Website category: movie
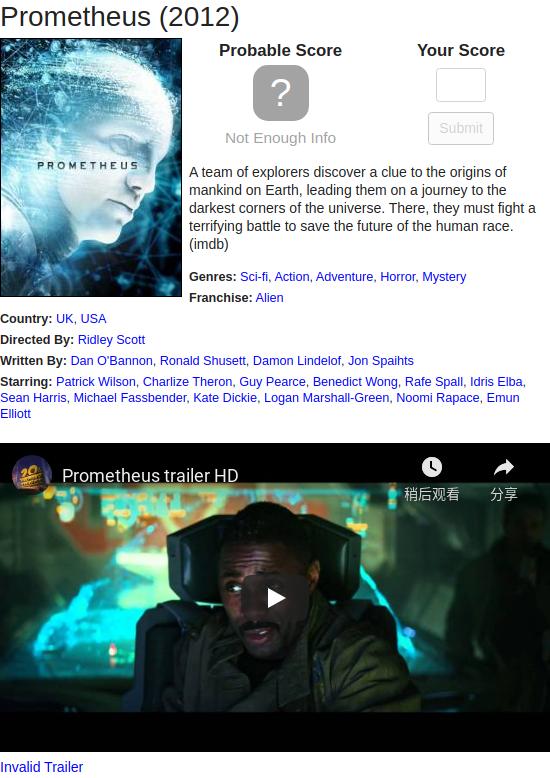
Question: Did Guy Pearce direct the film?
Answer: no

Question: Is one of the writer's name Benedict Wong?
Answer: no

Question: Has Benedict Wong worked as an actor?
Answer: yes

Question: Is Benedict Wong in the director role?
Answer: no

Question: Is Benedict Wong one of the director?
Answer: no

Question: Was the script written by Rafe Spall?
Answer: no

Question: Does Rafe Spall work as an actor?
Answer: yes

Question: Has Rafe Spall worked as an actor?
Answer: yes

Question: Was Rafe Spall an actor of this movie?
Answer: yes

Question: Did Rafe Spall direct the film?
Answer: no

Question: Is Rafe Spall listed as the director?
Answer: no

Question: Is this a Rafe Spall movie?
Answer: no

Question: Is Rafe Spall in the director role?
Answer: no

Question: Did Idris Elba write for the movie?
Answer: no

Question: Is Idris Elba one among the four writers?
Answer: no

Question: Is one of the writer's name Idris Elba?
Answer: no

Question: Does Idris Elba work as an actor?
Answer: yes

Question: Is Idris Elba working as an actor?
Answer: yes

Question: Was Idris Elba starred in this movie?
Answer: yes

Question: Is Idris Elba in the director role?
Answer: no

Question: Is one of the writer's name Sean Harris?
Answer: no

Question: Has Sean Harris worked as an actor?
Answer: yes

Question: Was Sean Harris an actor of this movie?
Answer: yes

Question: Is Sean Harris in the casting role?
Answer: yes

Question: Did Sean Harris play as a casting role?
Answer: yes

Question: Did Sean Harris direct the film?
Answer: no

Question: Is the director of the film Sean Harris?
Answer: no

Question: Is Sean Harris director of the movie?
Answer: no

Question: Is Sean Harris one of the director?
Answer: no

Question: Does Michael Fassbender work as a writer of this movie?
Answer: no

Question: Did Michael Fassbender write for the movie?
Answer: no

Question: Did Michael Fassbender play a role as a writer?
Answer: no

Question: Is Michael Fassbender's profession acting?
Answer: yes

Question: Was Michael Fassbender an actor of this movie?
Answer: yes

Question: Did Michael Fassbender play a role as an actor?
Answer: yes

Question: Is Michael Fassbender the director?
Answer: no

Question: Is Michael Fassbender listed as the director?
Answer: no

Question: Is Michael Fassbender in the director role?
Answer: no

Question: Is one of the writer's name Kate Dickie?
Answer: no

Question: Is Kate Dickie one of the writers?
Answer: no

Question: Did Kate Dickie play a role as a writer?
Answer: no

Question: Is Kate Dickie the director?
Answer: no

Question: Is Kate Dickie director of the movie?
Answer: no

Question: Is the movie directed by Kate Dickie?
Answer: no

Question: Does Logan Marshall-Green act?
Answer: yes

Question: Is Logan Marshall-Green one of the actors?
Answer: yes

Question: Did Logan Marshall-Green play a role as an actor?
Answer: yes

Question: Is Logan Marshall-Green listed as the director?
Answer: no

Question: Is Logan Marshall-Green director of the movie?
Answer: no

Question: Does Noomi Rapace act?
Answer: yes

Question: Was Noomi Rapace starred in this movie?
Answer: yes

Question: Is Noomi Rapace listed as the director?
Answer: no

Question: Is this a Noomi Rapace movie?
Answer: no

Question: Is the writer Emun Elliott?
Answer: no

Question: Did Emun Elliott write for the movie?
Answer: no

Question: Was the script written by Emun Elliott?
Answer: no

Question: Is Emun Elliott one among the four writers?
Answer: no

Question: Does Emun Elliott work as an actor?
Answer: yes

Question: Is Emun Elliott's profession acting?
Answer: yes

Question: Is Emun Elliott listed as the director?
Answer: no